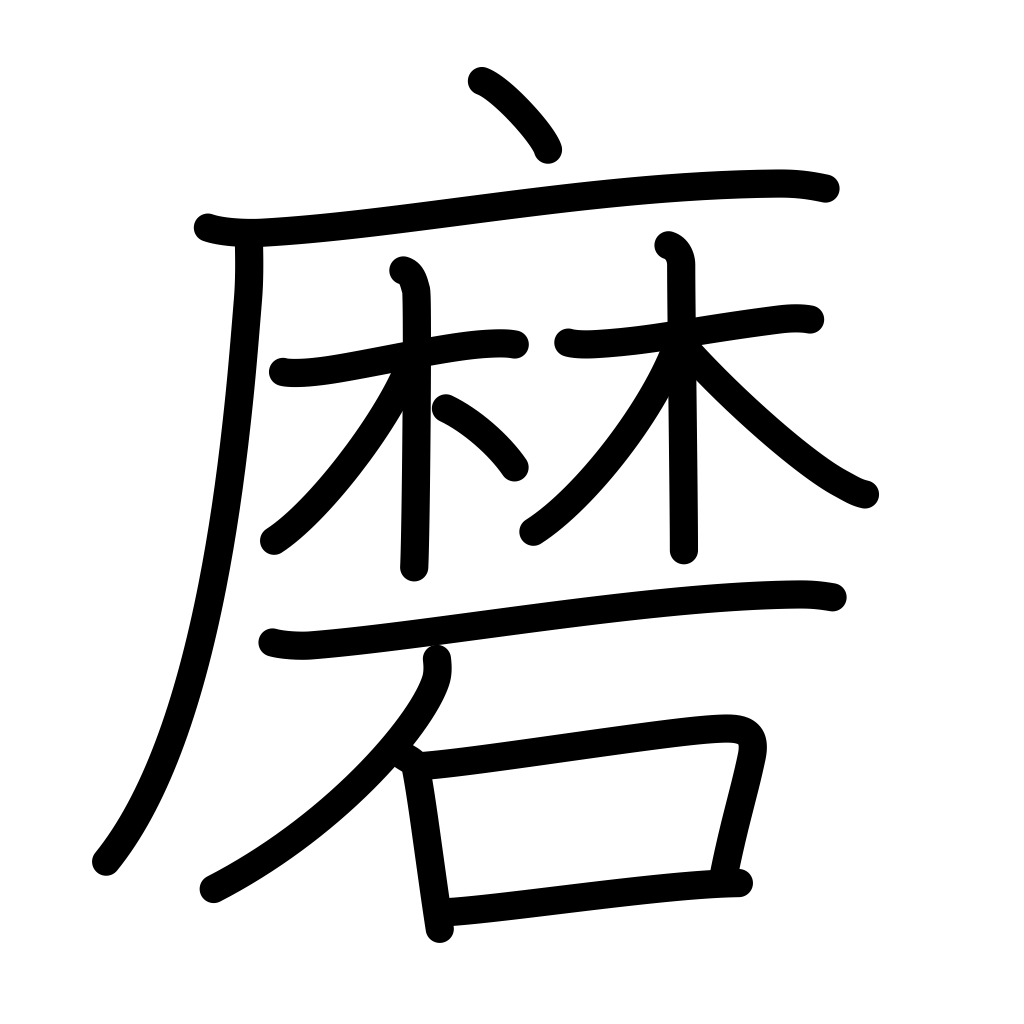
Meaning: grind, polish, scour, improve